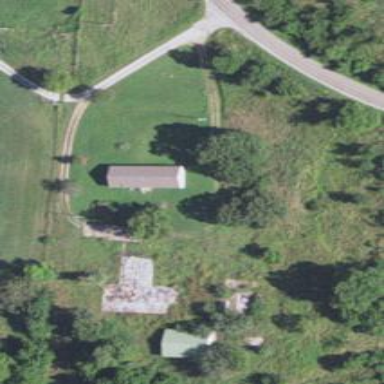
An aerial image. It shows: Driveway.